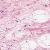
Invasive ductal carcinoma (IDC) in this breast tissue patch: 0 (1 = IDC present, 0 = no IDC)